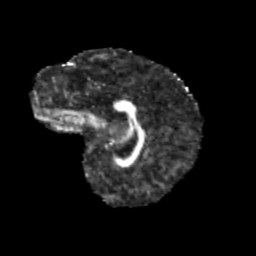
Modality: FA
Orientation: sagittal
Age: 9
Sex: female
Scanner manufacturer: siemens
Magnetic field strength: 3 T
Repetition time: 3.8 s
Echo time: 0.07 s